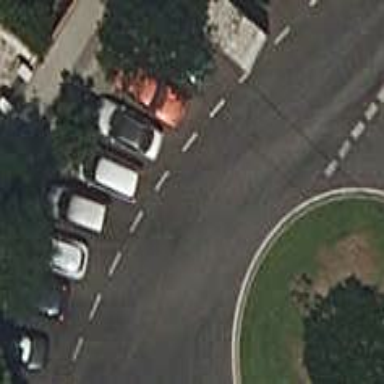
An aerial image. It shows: Residential road that intersects with roundabout.